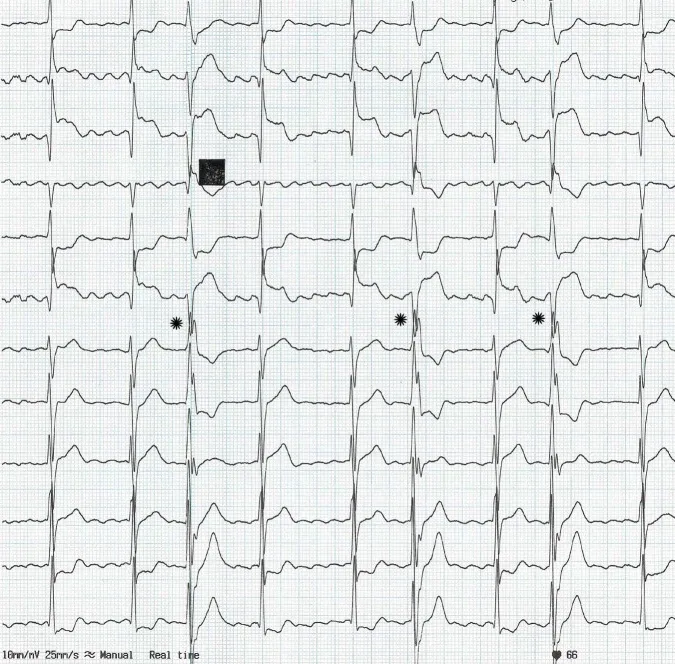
The electrocardiogram recorded in emergency room (ER).
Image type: electrography (ekg)